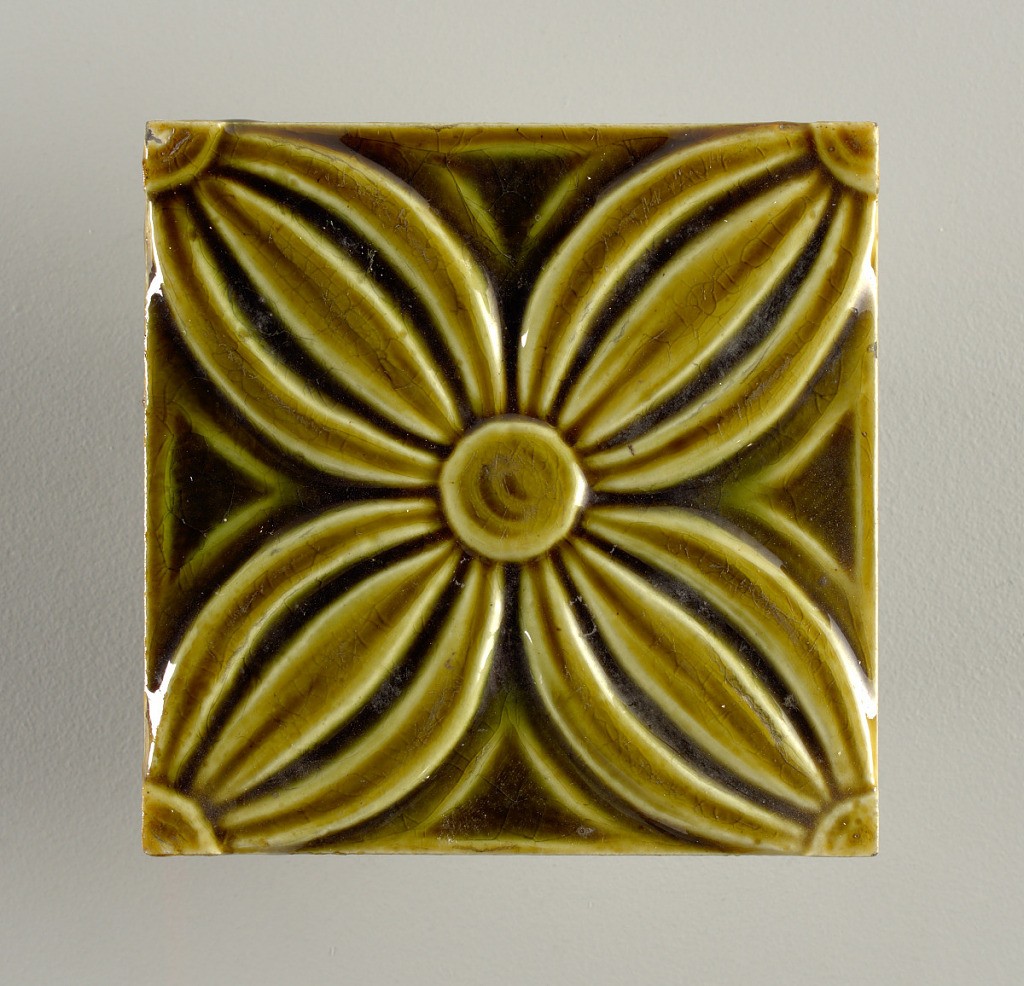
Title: Tile
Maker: J. & J. G. Low Art Tile Works, 1877 – 1883
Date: late 19th century
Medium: Glazed stoneware
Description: Square, molded tile of white clay; reverse bears inscription in double line frame: "J. & J.G. Low/ Patent Art Tile Works/ Chelsea, Mass. U.S.A. / copyright 1881 by J & J.G. Low". Face of tile is decorated with four petalled flower placed so that petals extend into corners; painted dark, green crackle glaze.